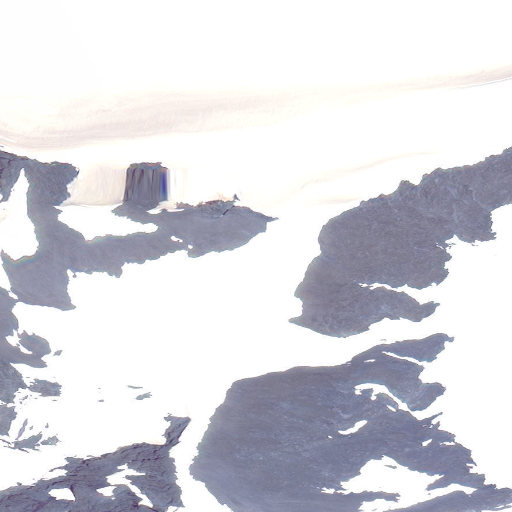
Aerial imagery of mountain in Alaska named Mount Glottof containing only unknown